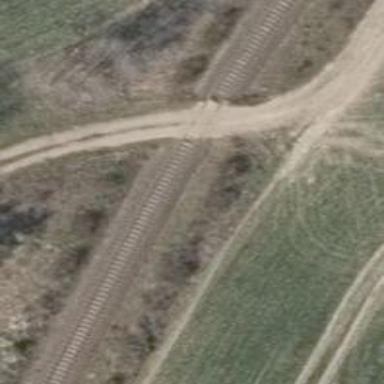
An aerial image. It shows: Level crossing along the railway.